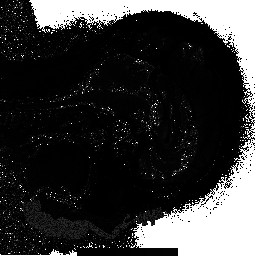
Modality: T2starmap
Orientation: sagittal
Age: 63
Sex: female
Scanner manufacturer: siemens
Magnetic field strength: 3 T
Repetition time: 0.043 s
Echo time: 0.00184 s